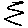
Label: zigzag